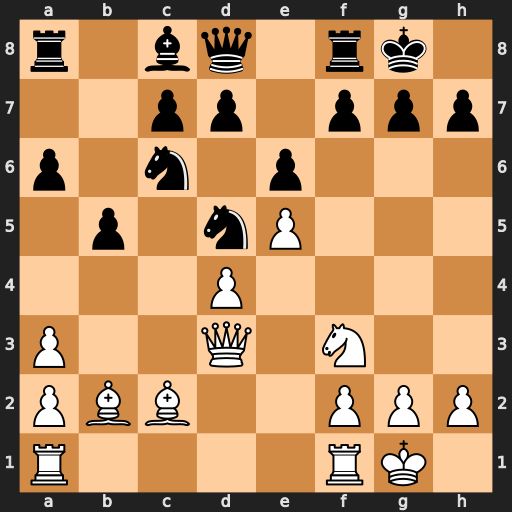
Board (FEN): r1bq1rk1/2pp1ppp/p1n1p3/1p1nP3/3P4/P2Q1N2/PBB2PPP/R4RK1
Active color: w
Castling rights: -
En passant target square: -
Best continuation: Qxh7#